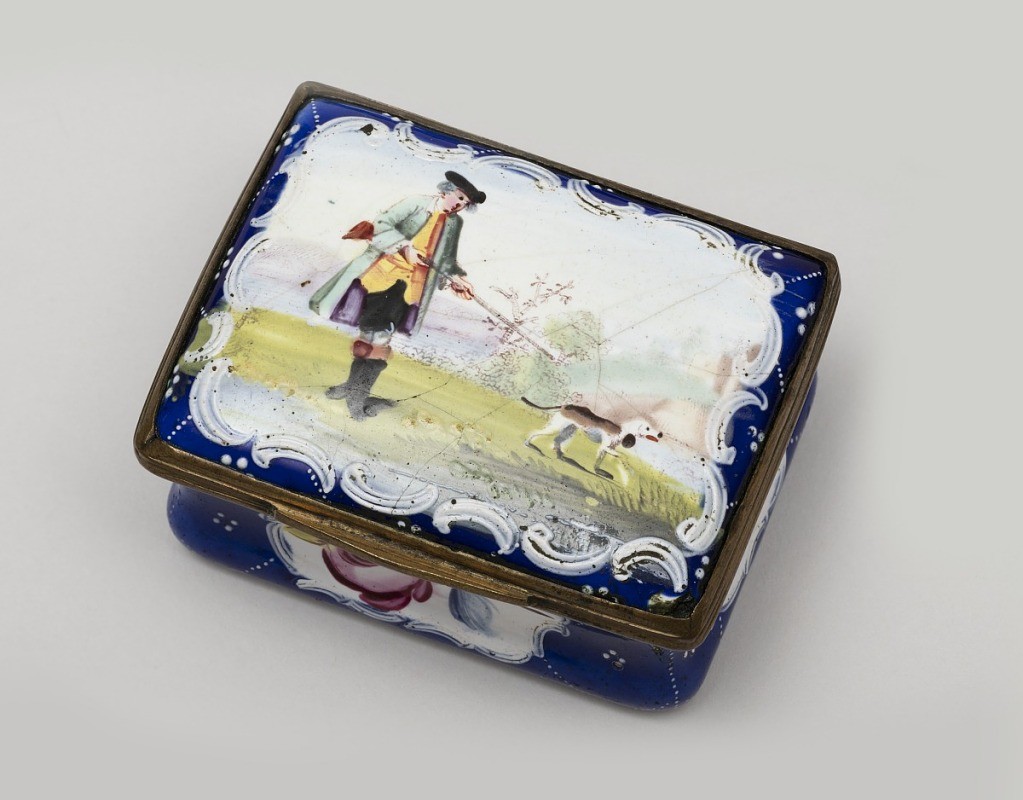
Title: Patch box
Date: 1760–80
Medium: Enameled and gilt copper
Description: Oblong with concave sides and hinged cover slightly domed, with moulded mounts and V-shaped thumb-lift. Dark blue ground sparsely patterned with lozenge shapes in raised white dots; white reserve panel on each side, framed by raised white scrolls, contain floral sprays, a rose on face. Cover has landscape painted over transfer of man with gun, in blue-green coat with purple lining and yellow waistcoat, and hunting dog; stream in background. Scene framed by raised white scrolls and portion of blue ground, left all aroundior and underside in white.